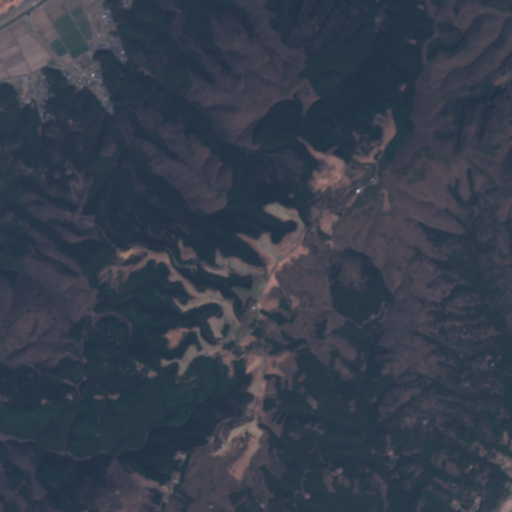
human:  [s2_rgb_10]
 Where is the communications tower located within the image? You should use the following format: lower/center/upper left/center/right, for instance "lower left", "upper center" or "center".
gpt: The communications tower is located in the lower center of the image.
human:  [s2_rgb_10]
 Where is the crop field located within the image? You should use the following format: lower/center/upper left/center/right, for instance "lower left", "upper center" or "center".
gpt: The crop field is located in the lower right of the image.
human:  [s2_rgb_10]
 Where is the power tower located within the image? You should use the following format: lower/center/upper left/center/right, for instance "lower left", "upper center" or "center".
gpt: There is no power tower in the image.